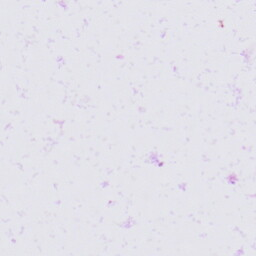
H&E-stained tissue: Skin